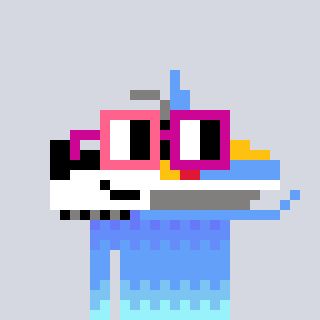
a pixel art character with square pink and red glasses, a snowmobile-shaped head and a yellow-colored body on a cool background